Question: I have a rigid body that translates and/or rotates about an axis perpendicular to the screen. I have co-ordinates of four points on the rigid body. How can I get the co-ordinates of a unknown point on the rigid body?

Can I form a linear equation with four known points to get the fifth unknown point? How to accommodate translation and rotation in the equation?
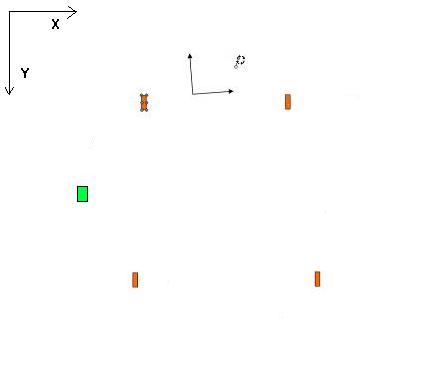
Answer: Any combination of rotation by about a point and translation can be represented as a rotation by about the origin followed by a suitable translation . So the problem becomes working out the value of and from the known points. Then the transformation can be applied to the unknown point.
The easiest way to work, I think, is in homogeneous coordinates. With column vectors, rotation about the origin by is represented by the matrix M():
'''
cos(th) sin(th) 0
-sin(th) cos(th) 0
0 0 1
'''
Translation by = (, , 1) is represented by the matrix T():
'''
1 0 tx
0 1 ty
0 0 1
'''
The overall transformation is the product T()M(). This needs to be solved for the three unknowns , , and . With four known points, there are eight equations (two for each point, corresponding to the and coordinates), so there's more than enough info to solve for the unknowns. It's just a matter of plugging in the values for the known points.